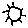
Label: sun